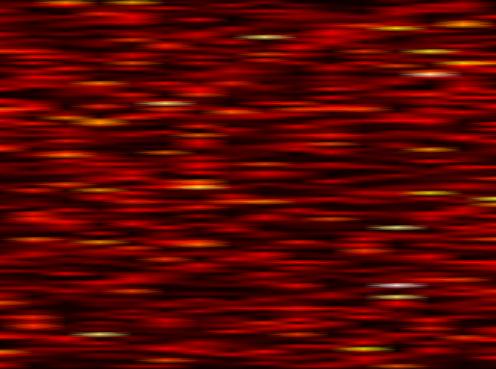
Label: FOFDM